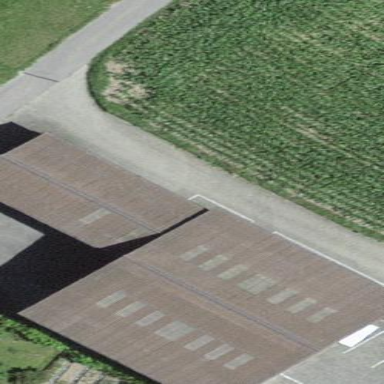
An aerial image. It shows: Hangar building.